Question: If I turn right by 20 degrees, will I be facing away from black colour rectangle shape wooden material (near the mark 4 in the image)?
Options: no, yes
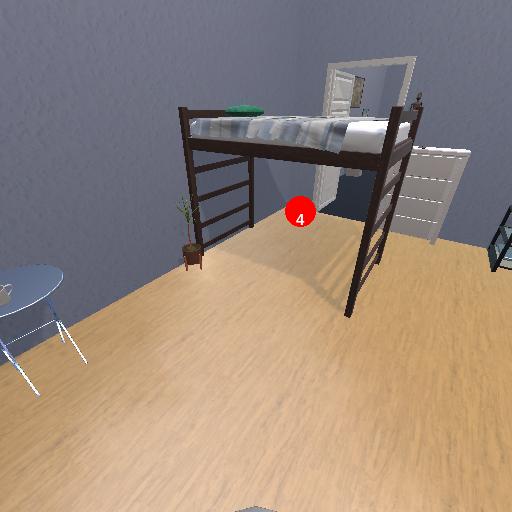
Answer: no